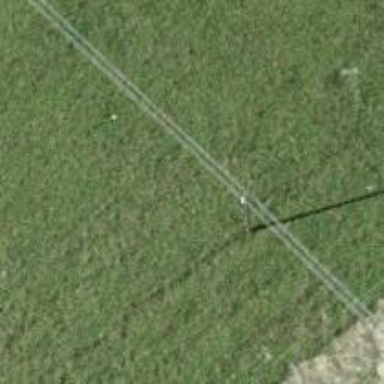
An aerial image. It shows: Power pole.